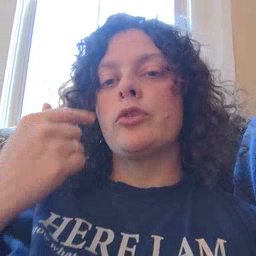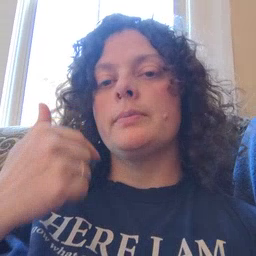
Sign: cry